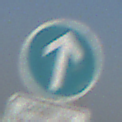
Verkehrszeichen: VorgeschriebeneFahrtrichtungGeradeaus
Zusatzzeichen unten: BesondereFahrzeugeUndTransportgueter9
Umgebung: Outdoor, Urban
Tageszeit: SunriseSunset
Wetter: Clear
Licht: Natural
Jahreszeit: NotSpecified
Kontrast: MediumContrast